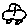
Label: car